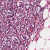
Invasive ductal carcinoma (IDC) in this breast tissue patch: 1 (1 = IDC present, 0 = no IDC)